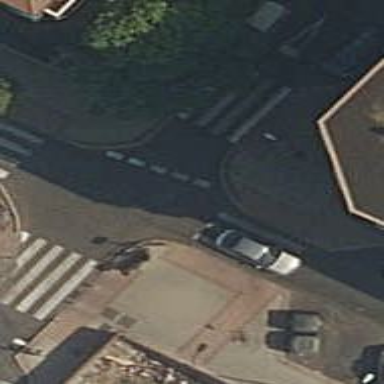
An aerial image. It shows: Uncontrolled road crossing with markings.